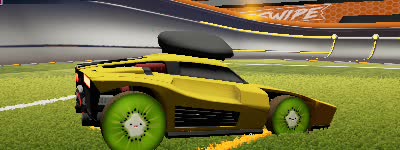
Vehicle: breakout